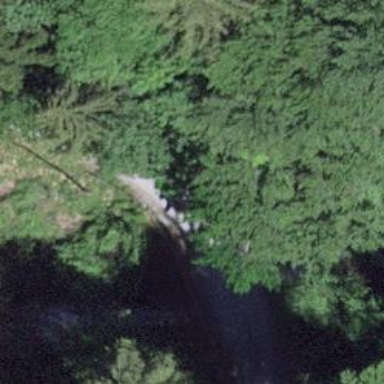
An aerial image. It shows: Gravel track road with bridge. The track is of grade3 tracktype.